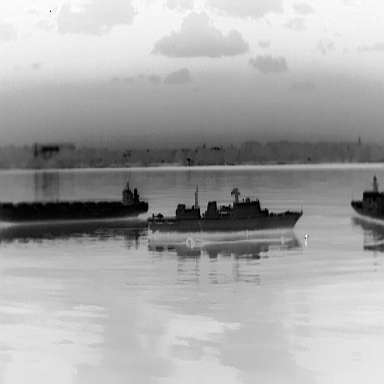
There are three objects shown in the infrared image, including two warships, and a liner.